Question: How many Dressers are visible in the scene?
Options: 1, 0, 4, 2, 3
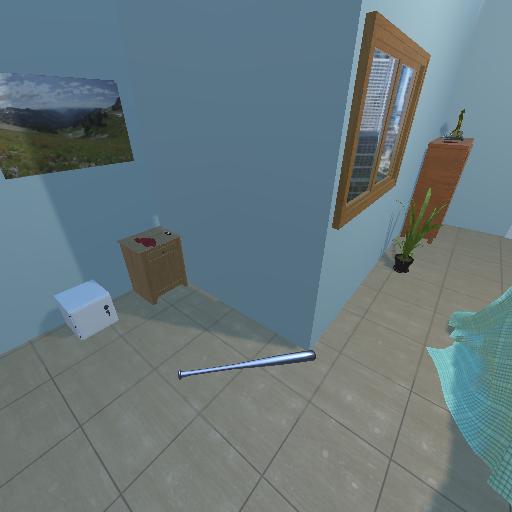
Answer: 1